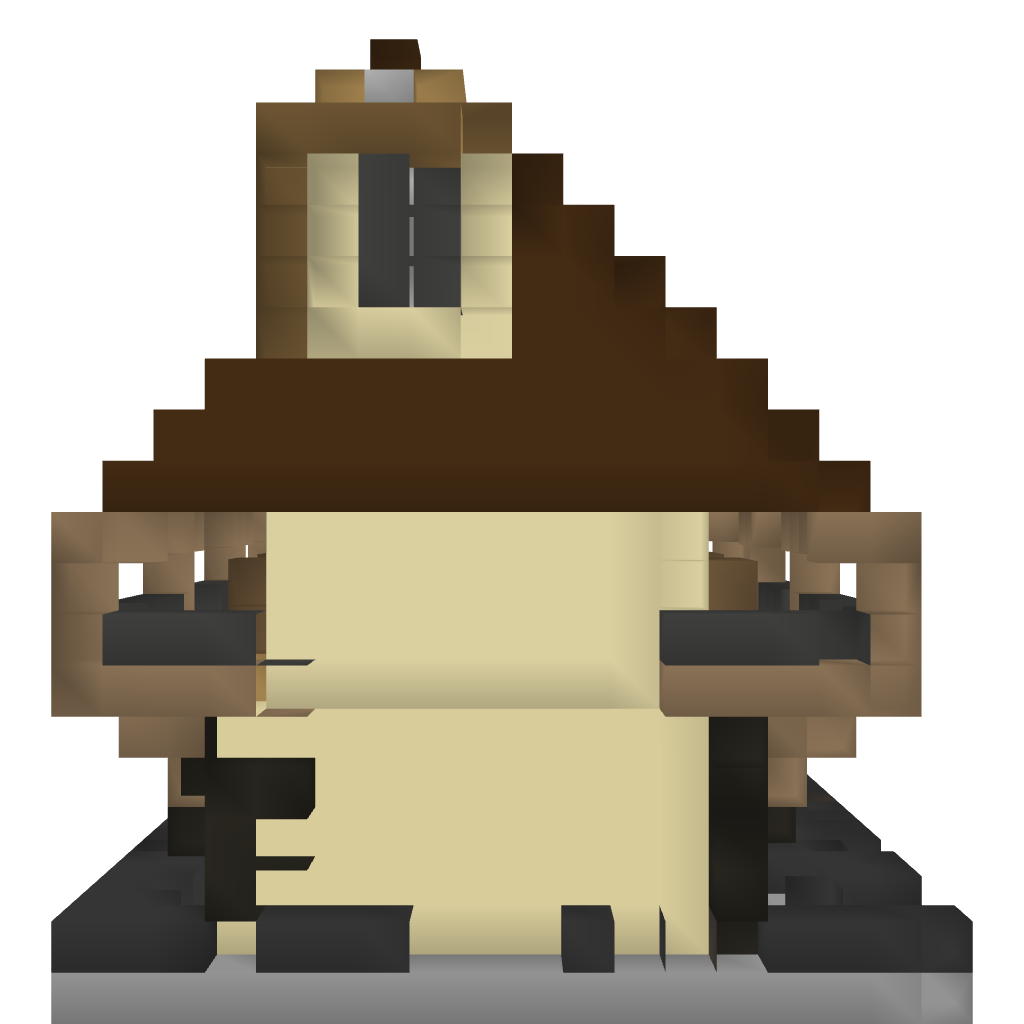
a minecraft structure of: Medieval Hotel